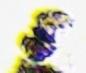
Label: Detritus